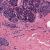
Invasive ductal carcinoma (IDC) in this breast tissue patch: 0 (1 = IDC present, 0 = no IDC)